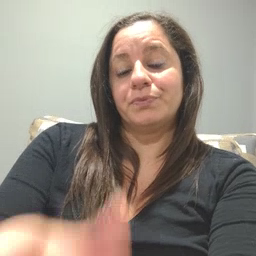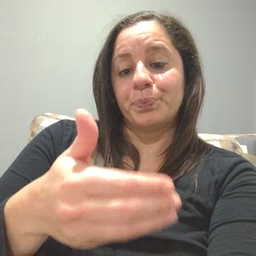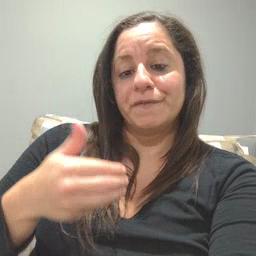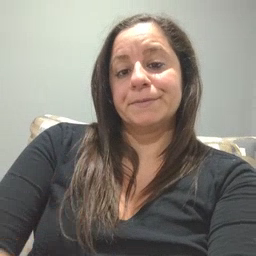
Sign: before